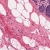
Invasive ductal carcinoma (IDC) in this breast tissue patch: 0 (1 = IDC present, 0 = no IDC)